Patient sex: M
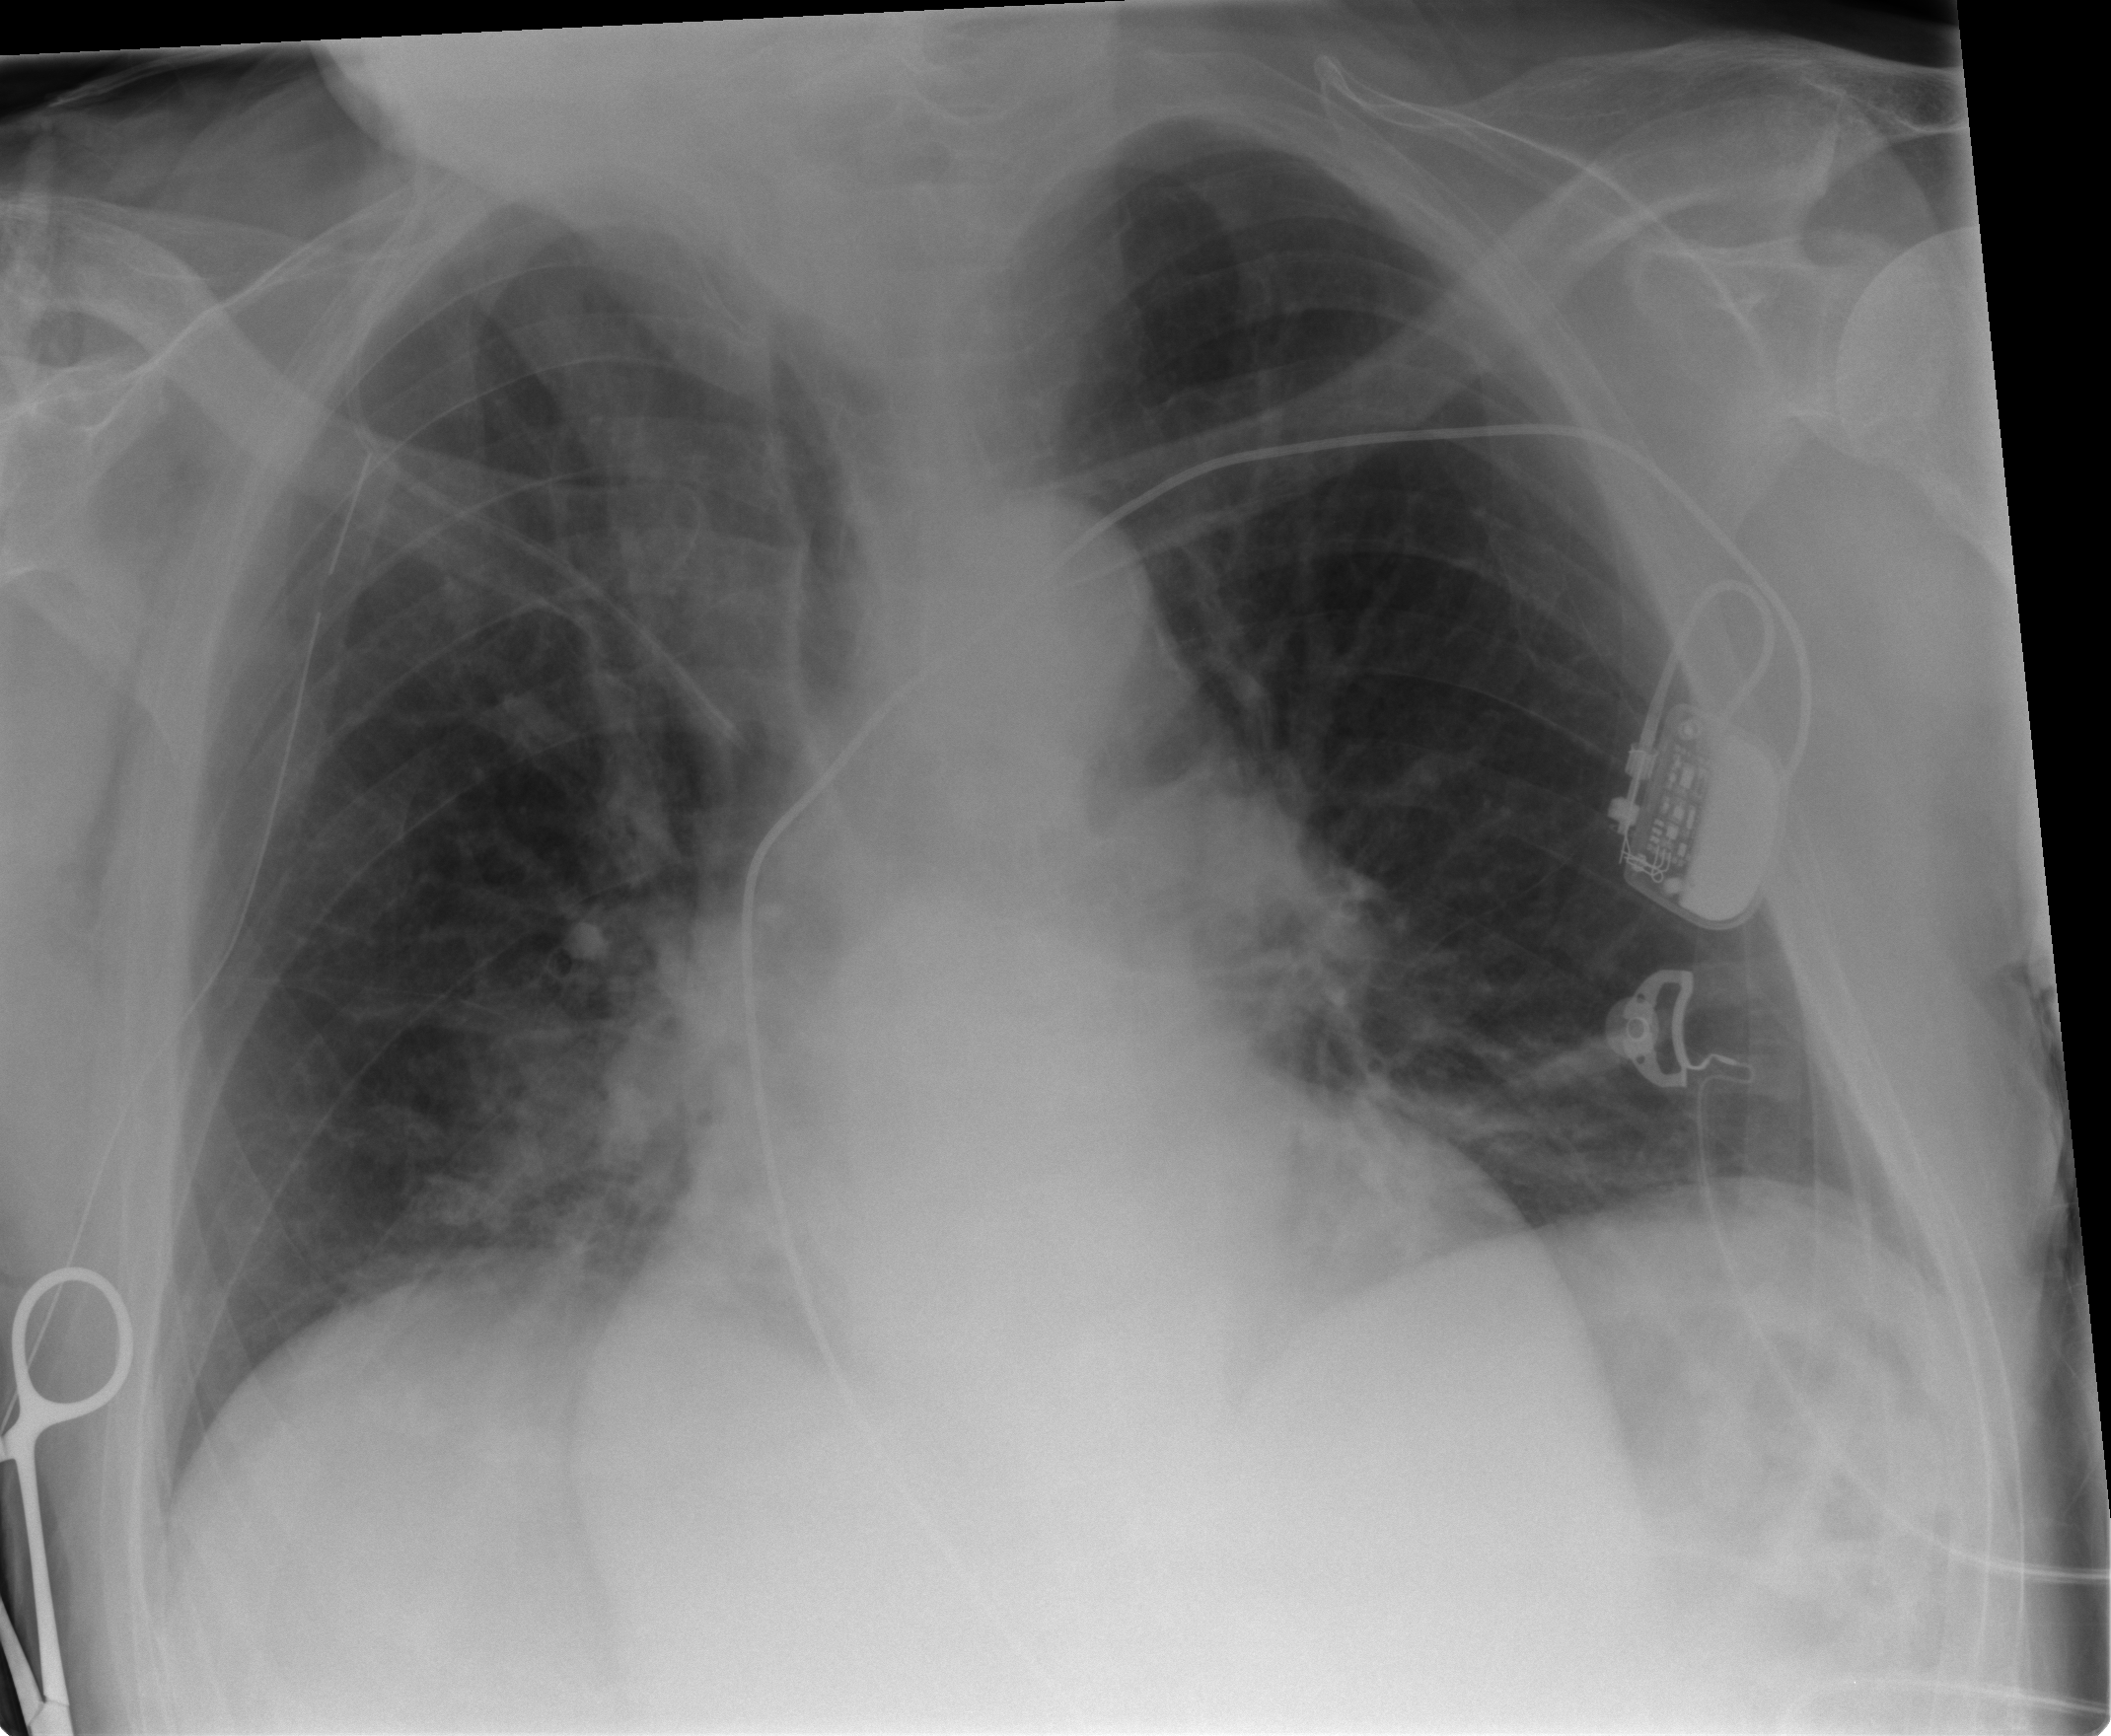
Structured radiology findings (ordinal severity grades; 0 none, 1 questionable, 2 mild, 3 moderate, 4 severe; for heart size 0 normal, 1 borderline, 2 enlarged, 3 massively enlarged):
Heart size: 2
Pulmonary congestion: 1
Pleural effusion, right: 0
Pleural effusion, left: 0
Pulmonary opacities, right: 0
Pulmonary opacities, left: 0
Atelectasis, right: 2
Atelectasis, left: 2